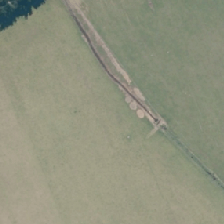
Land cover: shortrotation_cropland